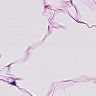
Metastatic tissue present: no